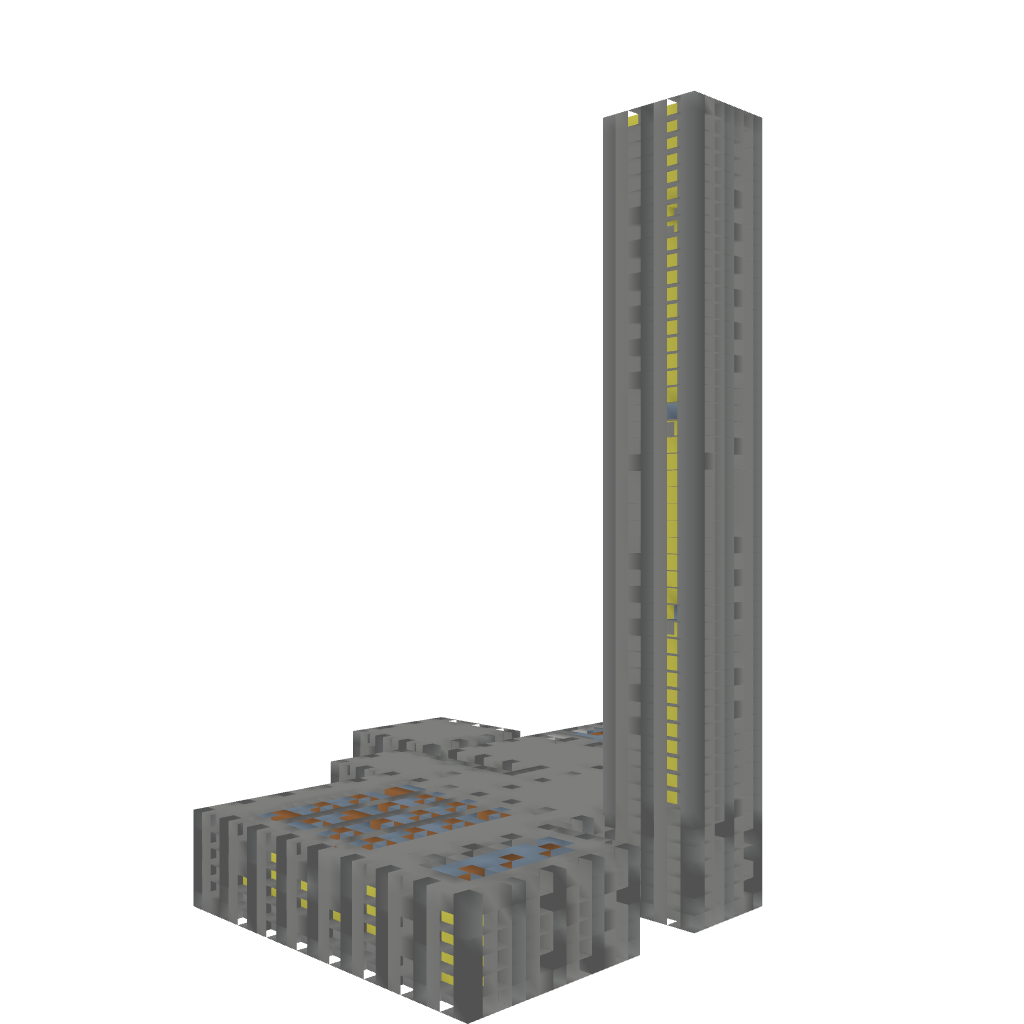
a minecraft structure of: MCSuire's Subterranian Complex (Big Underground Base)